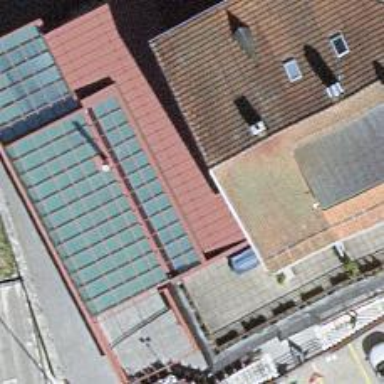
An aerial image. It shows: Restaurant.